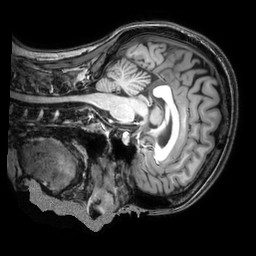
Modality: T1w
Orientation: sagittal
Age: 28
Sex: female
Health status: healthy
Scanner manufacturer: philips
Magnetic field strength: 3 T
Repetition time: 0.008155 s
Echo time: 0.003743 s